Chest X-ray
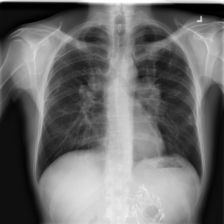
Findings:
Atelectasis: negative
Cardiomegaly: negative
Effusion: negative
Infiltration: negative
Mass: positive
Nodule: negative
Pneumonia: negative
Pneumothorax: negative
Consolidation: negative
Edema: negative
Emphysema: negative
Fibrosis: negative
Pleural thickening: negative
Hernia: negative